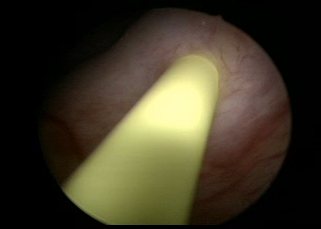
Modality: WLC
Class: Foreign bodies
Subclass: Stent
Lesion: L0
Bladder cancer association: No